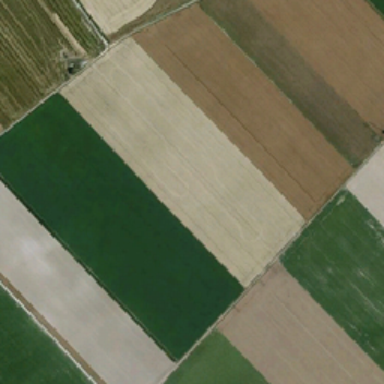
There is a bare white or brown land around the green farm .